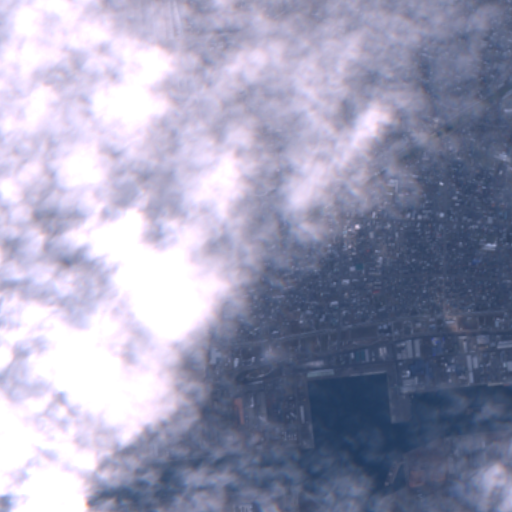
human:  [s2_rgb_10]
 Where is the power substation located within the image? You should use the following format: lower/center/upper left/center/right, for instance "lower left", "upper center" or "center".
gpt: The power substation is located in the lower center of the image.
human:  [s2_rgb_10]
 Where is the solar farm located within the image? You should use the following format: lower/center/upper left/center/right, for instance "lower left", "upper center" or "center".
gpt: The solar farm is located in the lower left of the image.
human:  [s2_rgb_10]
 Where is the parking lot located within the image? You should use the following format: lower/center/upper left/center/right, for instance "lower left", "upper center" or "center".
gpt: There is no parking lot in the image.